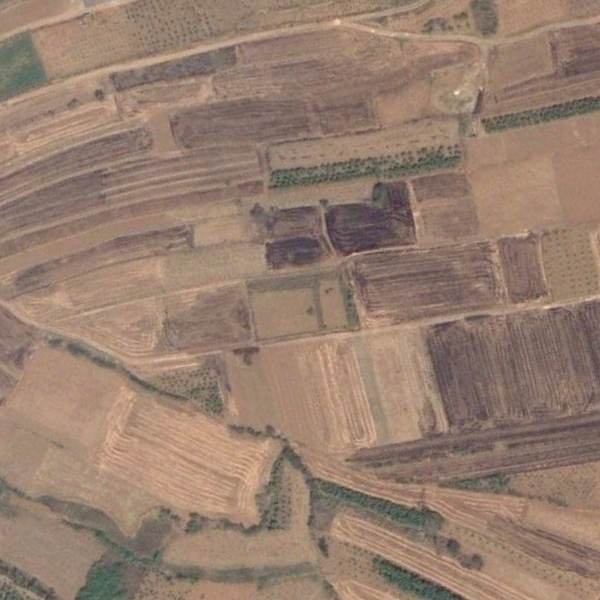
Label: Farmland